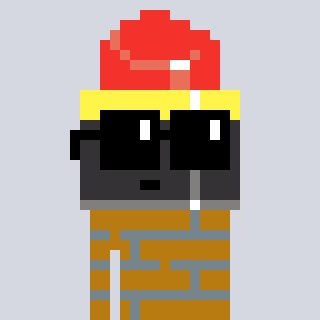
a pixel art character with square black sunglasses, a lipstick-shaped head and a gold-colored body on a cool background